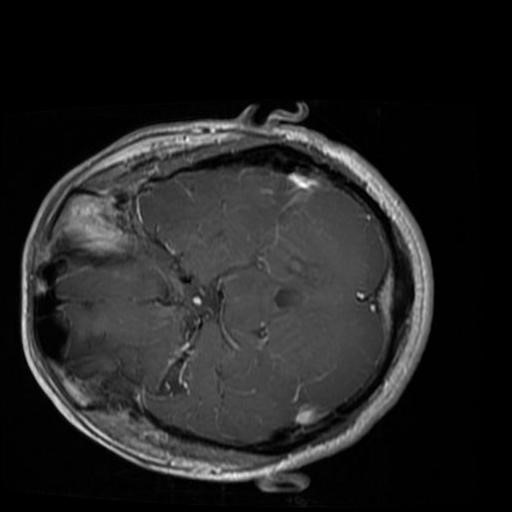
Label: brain_glioma